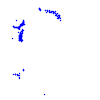
Particle: proton